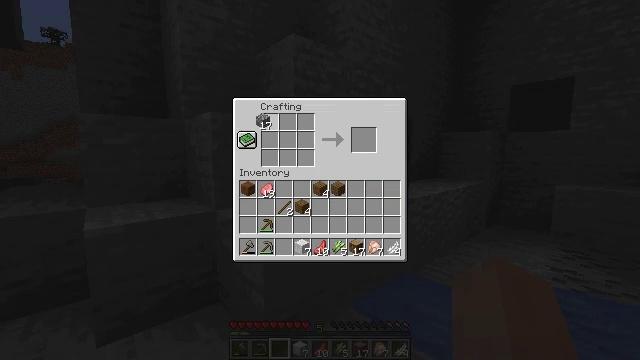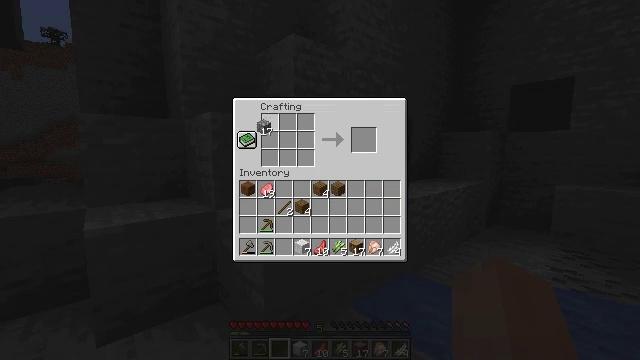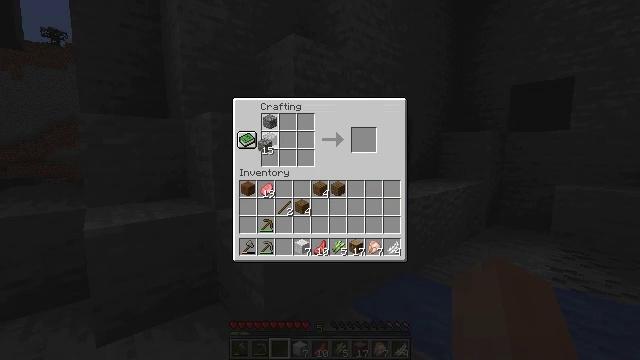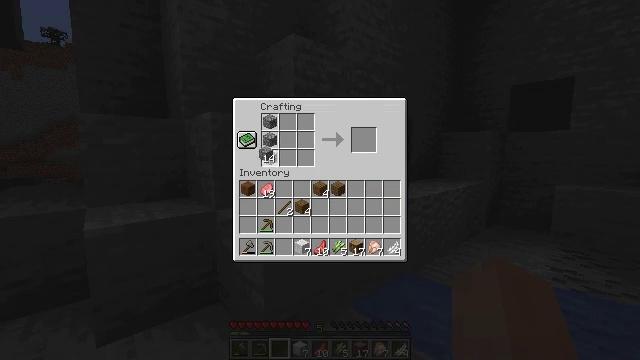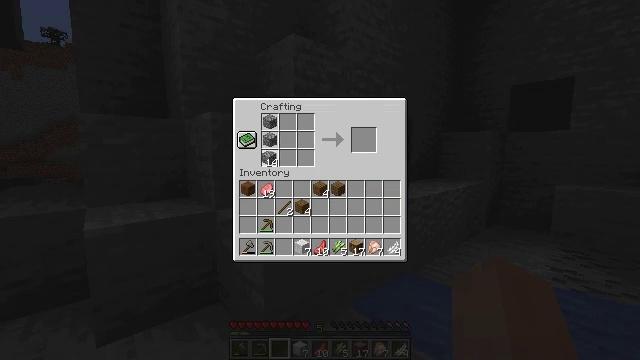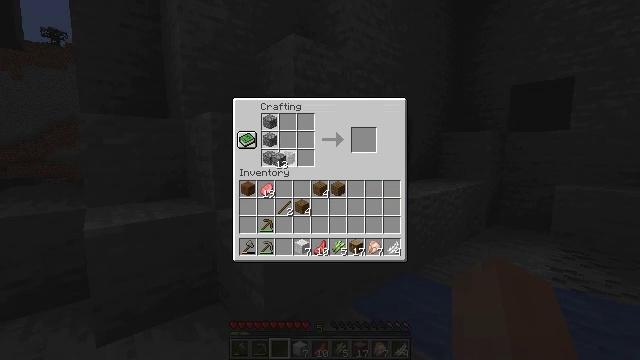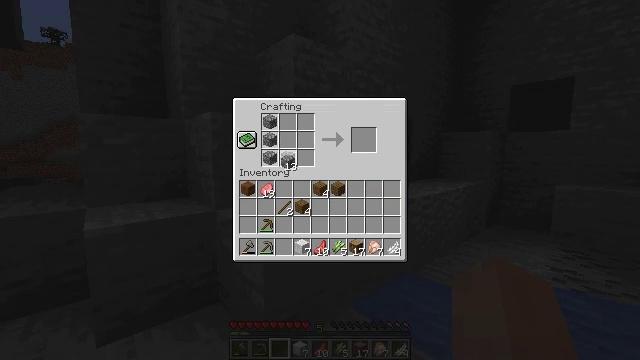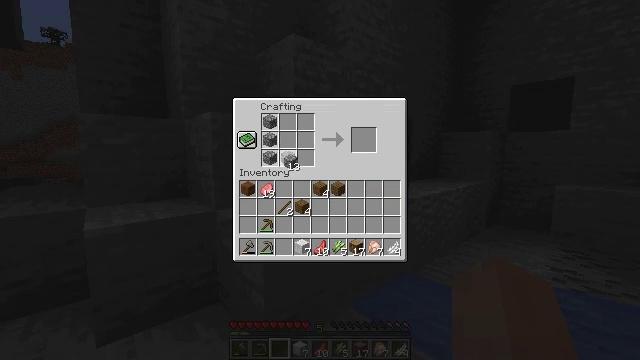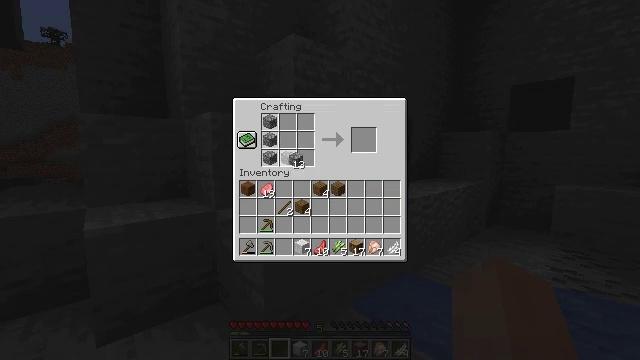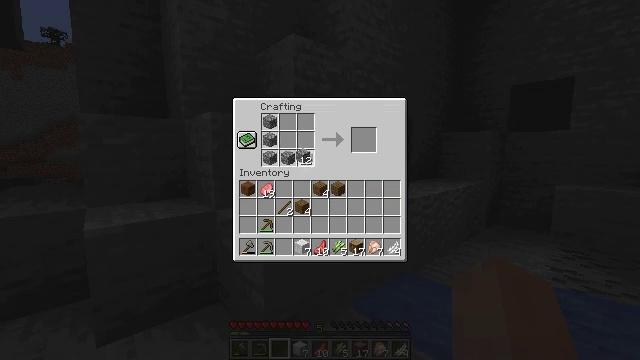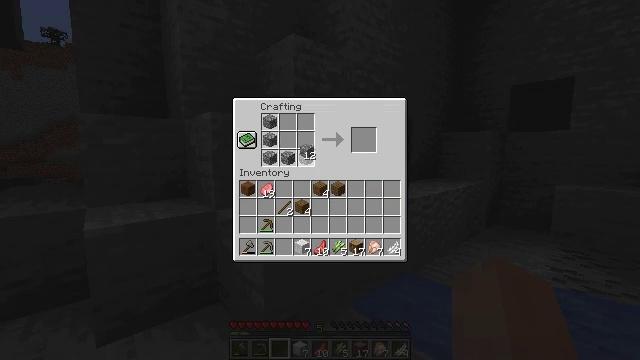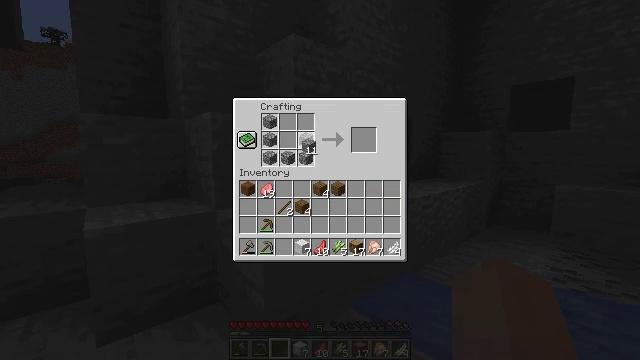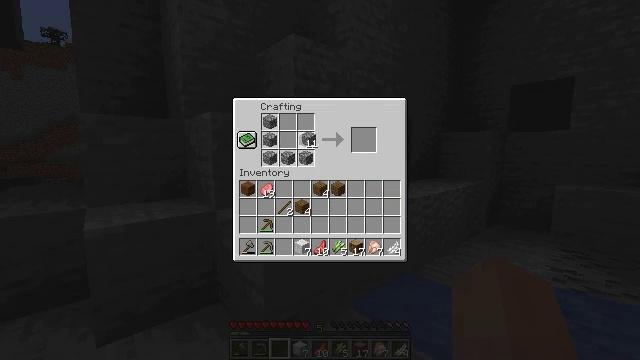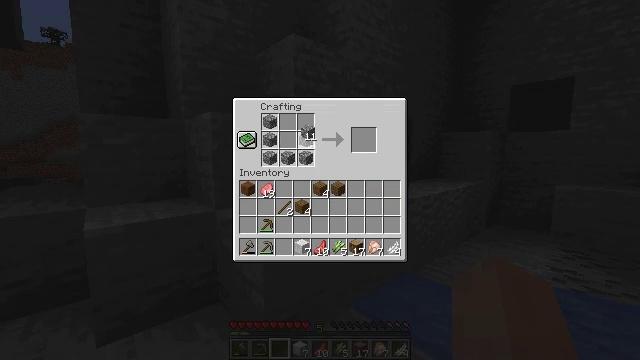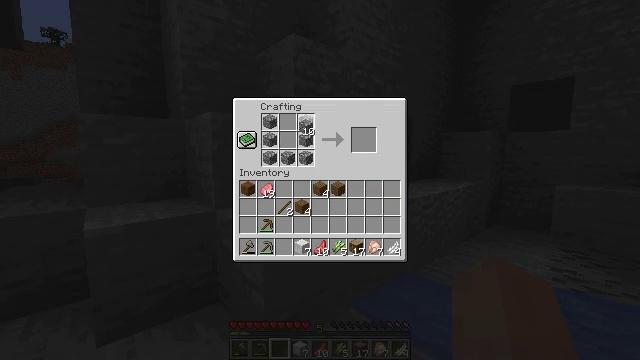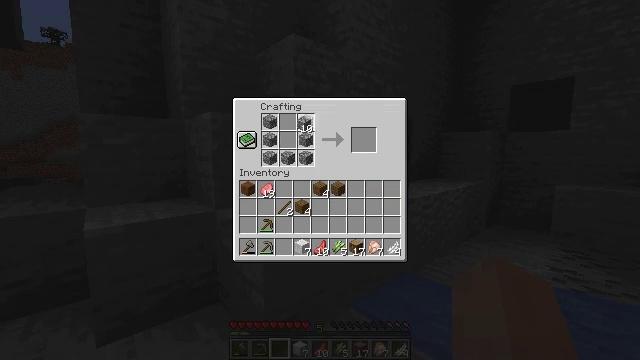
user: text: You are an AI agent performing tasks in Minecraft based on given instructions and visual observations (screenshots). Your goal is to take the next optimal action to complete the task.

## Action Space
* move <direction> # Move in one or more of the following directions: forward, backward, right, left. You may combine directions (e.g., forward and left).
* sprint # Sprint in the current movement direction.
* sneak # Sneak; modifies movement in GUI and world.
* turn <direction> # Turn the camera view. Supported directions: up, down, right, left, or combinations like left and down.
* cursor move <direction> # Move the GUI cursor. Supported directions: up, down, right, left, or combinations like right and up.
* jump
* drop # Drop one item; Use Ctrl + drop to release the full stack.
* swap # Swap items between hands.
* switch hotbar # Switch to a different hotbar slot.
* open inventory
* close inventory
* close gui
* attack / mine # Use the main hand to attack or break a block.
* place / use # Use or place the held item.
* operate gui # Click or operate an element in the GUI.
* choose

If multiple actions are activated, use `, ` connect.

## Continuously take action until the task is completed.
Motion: motion action
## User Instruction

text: Make a furnace using the crafting table and cobblestone.
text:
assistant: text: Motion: choose
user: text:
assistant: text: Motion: cursor move down, choose
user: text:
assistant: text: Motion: cursor move down, choose
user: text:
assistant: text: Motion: choose
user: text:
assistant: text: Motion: cursor move right, choose
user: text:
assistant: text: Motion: cursor move right, choose
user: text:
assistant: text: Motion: choose
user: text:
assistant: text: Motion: choose
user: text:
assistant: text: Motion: cursor move right, choose
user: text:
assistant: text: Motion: choose
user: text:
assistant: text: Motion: choose
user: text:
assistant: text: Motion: cursor move up, choose
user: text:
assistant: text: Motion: cursor move up, choose
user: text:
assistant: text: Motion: choose
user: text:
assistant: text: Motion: choose
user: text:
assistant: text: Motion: choose
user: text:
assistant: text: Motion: cursor move left, choose
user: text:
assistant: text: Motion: choose
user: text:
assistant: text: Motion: choose
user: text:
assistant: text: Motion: choose
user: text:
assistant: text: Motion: choose
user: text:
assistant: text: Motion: no_op
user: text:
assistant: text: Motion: cursor move left
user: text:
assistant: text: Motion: no_op
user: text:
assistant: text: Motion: choose
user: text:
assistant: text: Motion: choose
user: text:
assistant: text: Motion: choose
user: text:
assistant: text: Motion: choose
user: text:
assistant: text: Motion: cursor move down, choose
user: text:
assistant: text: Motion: cursor move down, choose